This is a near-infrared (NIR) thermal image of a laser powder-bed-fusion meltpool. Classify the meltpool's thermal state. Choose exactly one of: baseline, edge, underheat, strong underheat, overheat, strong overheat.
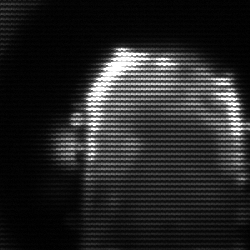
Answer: baseline